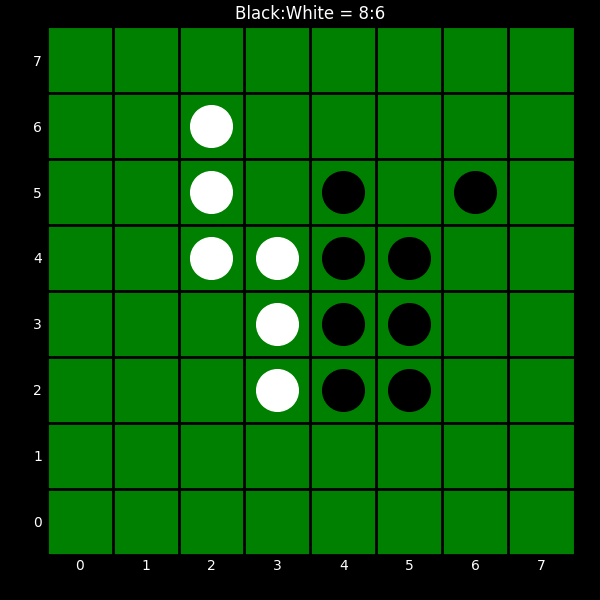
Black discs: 8
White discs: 6